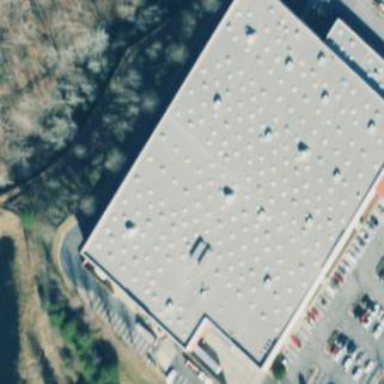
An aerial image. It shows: Wholesale shop building.